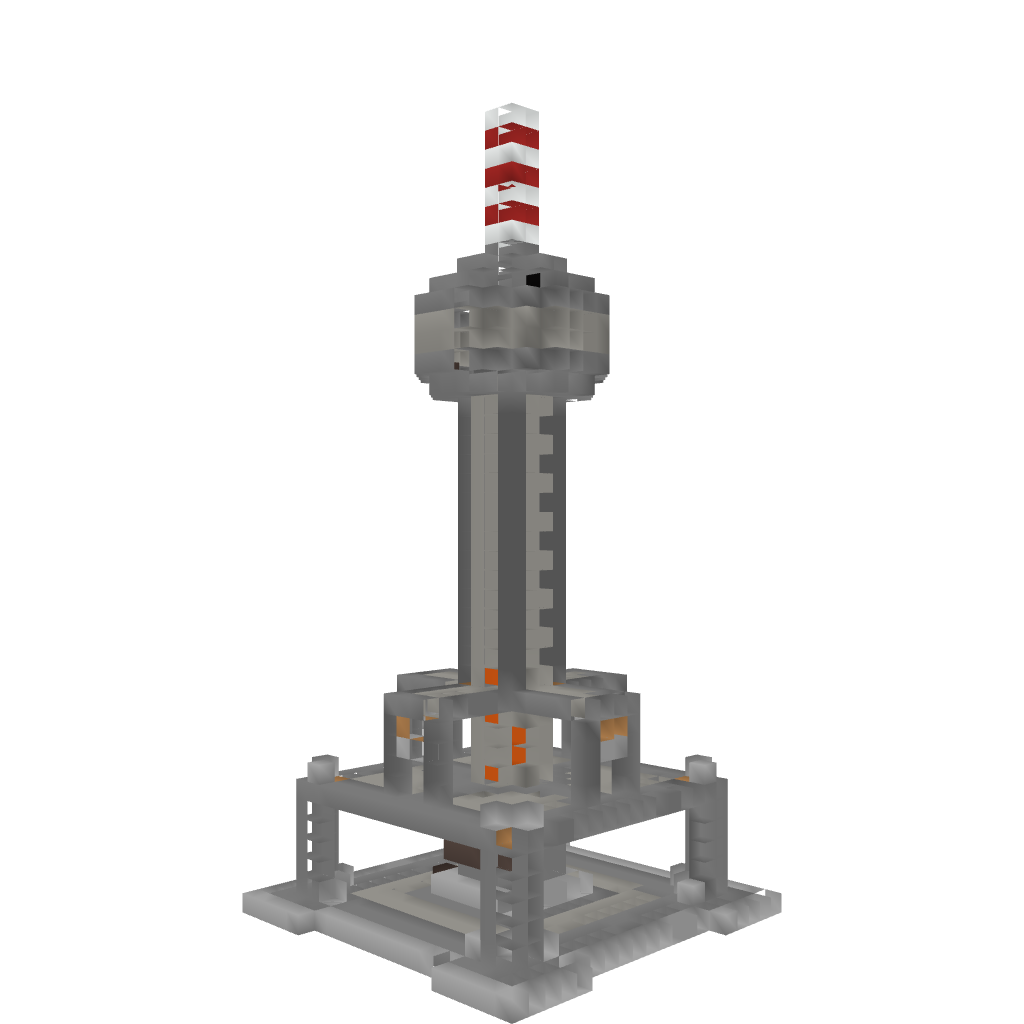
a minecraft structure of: Tower